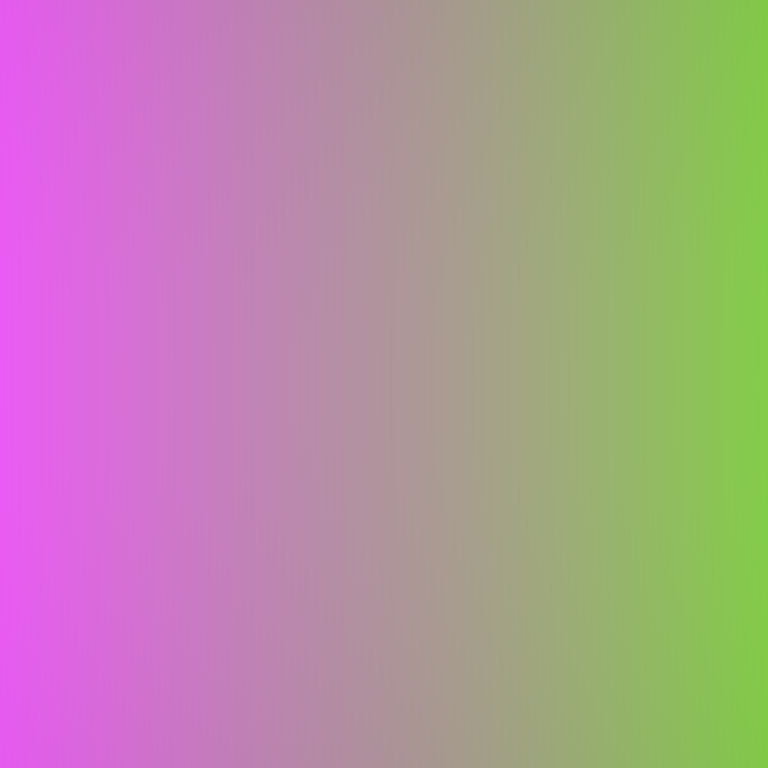
Abstract light effect, smooth gradient from violet to green, calm atmosphere, soft blend, no room, no furniture, no objects.